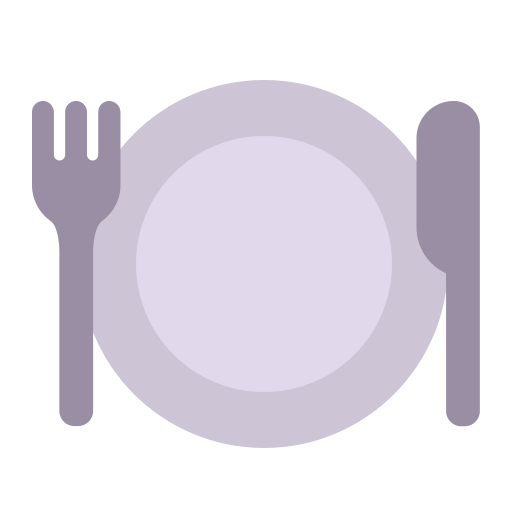
fork and knife with plate flat